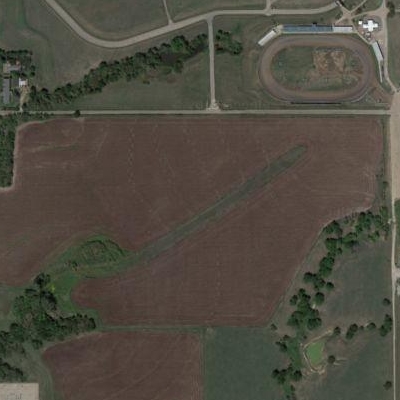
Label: bField